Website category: sports
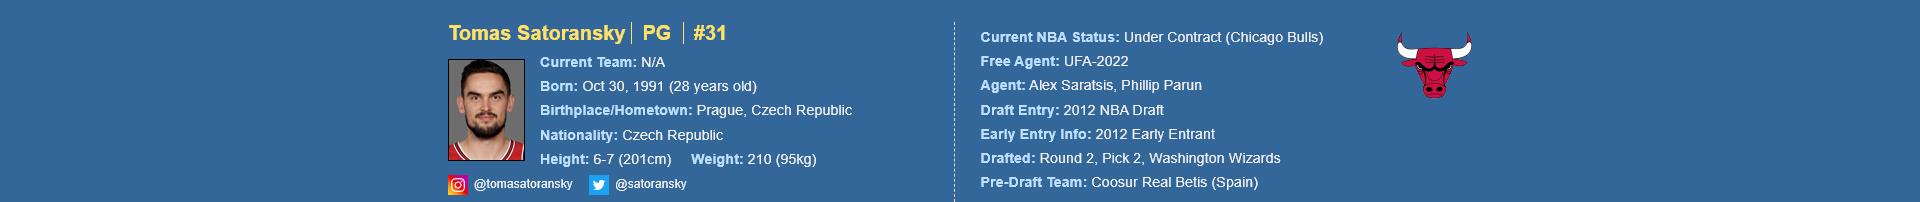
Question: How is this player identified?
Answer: Tomas Satoransky

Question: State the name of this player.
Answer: Tomas Satoransky

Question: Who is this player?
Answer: Tomas Satoransky

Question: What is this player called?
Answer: Tomas Satoransky

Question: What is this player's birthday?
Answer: Oct 30, 1991

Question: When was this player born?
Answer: Oct 30, 1991

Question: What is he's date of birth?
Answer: Oct 30, 1991

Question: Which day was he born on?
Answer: Oct 30, 1991

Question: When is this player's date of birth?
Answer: Oct 30, 1991

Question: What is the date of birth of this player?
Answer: Oct 30, 1991

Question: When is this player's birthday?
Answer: Oct 30, 1991

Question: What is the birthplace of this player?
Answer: Prague, Czech Republic

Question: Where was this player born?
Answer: Prague, Czech Republic

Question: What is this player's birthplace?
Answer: Prague, Czech Republic

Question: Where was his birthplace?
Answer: Prague, Czech Republic

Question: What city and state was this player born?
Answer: Prague, Czech Republic

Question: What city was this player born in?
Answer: Prague, Czech Republic

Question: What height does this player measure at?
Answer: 6-7 (201cm)

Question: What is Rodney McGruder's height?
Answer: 6-7 (201cm)

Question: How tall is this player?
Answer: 6-7 (201cm)

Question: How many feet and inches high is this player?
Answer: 6-7 (201cm)

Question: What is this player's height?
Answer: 6-7 (201cm)

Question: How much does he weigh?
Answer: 210 (95kg)

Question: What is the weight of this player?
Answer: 210 (95kg)

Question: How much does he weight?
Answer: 210 (95kg)

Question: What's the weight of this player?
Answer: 210 (95kg)

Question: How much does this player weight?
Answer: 210 (95kg)

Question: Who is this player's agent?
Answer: Alex Saratsis

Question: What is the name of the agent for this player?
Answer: Alex Saratsis

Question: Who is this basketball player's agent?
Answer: Alex Saratsis

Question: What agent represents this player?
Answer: Alex Saratsis